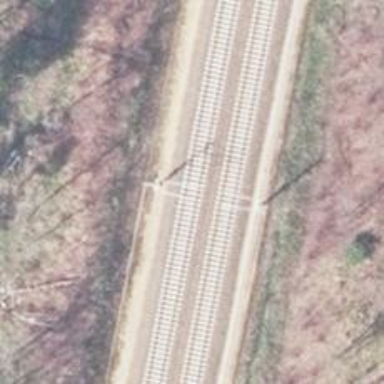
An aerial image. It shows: Railway milestone with catenary mast.